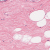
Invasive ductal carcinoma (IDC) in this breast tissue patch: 0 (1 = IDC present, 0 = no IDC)